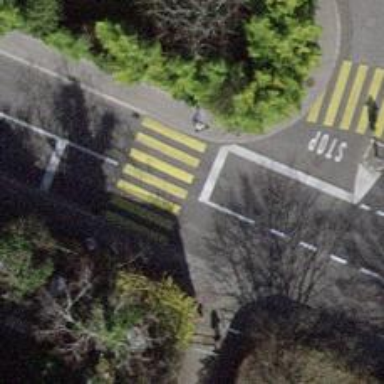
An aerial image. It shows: Road with traffic signals indicating pedestrian crossing.